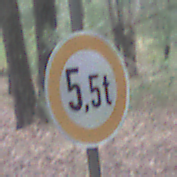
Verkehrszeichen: TatsaechlicheMasse
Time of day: SunriseSunset
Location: Outdoor (Nature)
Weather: NotSpecified
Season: Autumn
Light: Natural